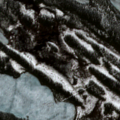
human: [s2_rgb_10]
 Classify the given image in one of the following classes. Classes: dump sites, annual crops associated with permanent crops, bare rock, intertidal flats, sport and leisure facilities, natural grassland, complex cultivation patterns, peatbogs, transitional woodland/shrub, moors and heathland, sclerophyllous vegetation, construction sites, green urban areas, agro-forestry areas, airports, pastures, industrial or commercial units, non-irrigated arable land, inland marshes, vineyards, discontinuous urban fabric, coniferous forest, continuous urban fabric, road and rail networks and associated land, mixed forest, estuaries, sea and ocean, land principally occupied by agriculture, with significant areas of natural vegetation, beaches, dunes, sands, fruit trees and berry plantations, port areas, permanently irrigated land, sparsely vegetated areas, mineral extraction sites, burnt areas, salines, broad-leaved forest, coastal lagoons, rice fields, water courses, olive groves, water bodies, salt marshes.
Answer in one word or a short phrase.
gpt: coniferous forest, transitional woodland/shrub, peatbogs, water bodies